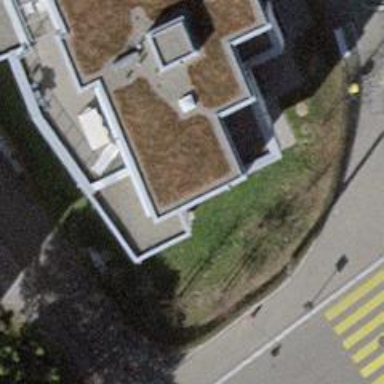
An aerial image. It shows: Building part with flat roof.